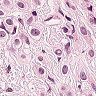
Metastatic tissue present: yes